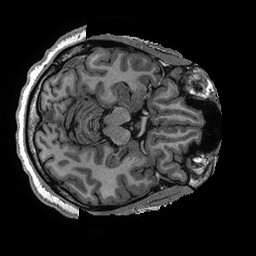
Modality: T1w
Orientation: axial
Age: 37
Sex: male
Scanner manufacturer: ge
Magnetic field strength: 3 T
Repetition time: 0.006952 s
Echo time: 0.00292 s